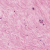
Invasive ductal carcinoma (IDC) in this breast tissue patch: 0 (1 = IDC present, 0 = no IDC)